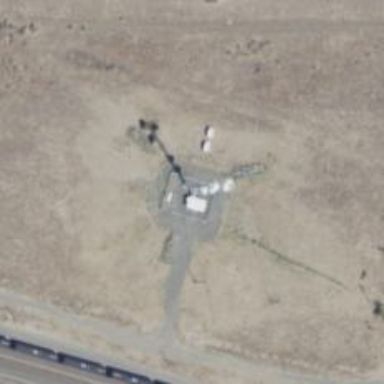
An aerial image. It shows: Communication mast tower.